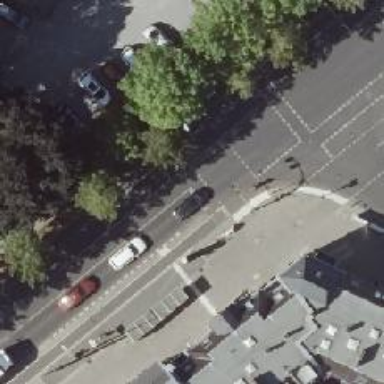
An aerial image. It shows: Road with traffic signals.